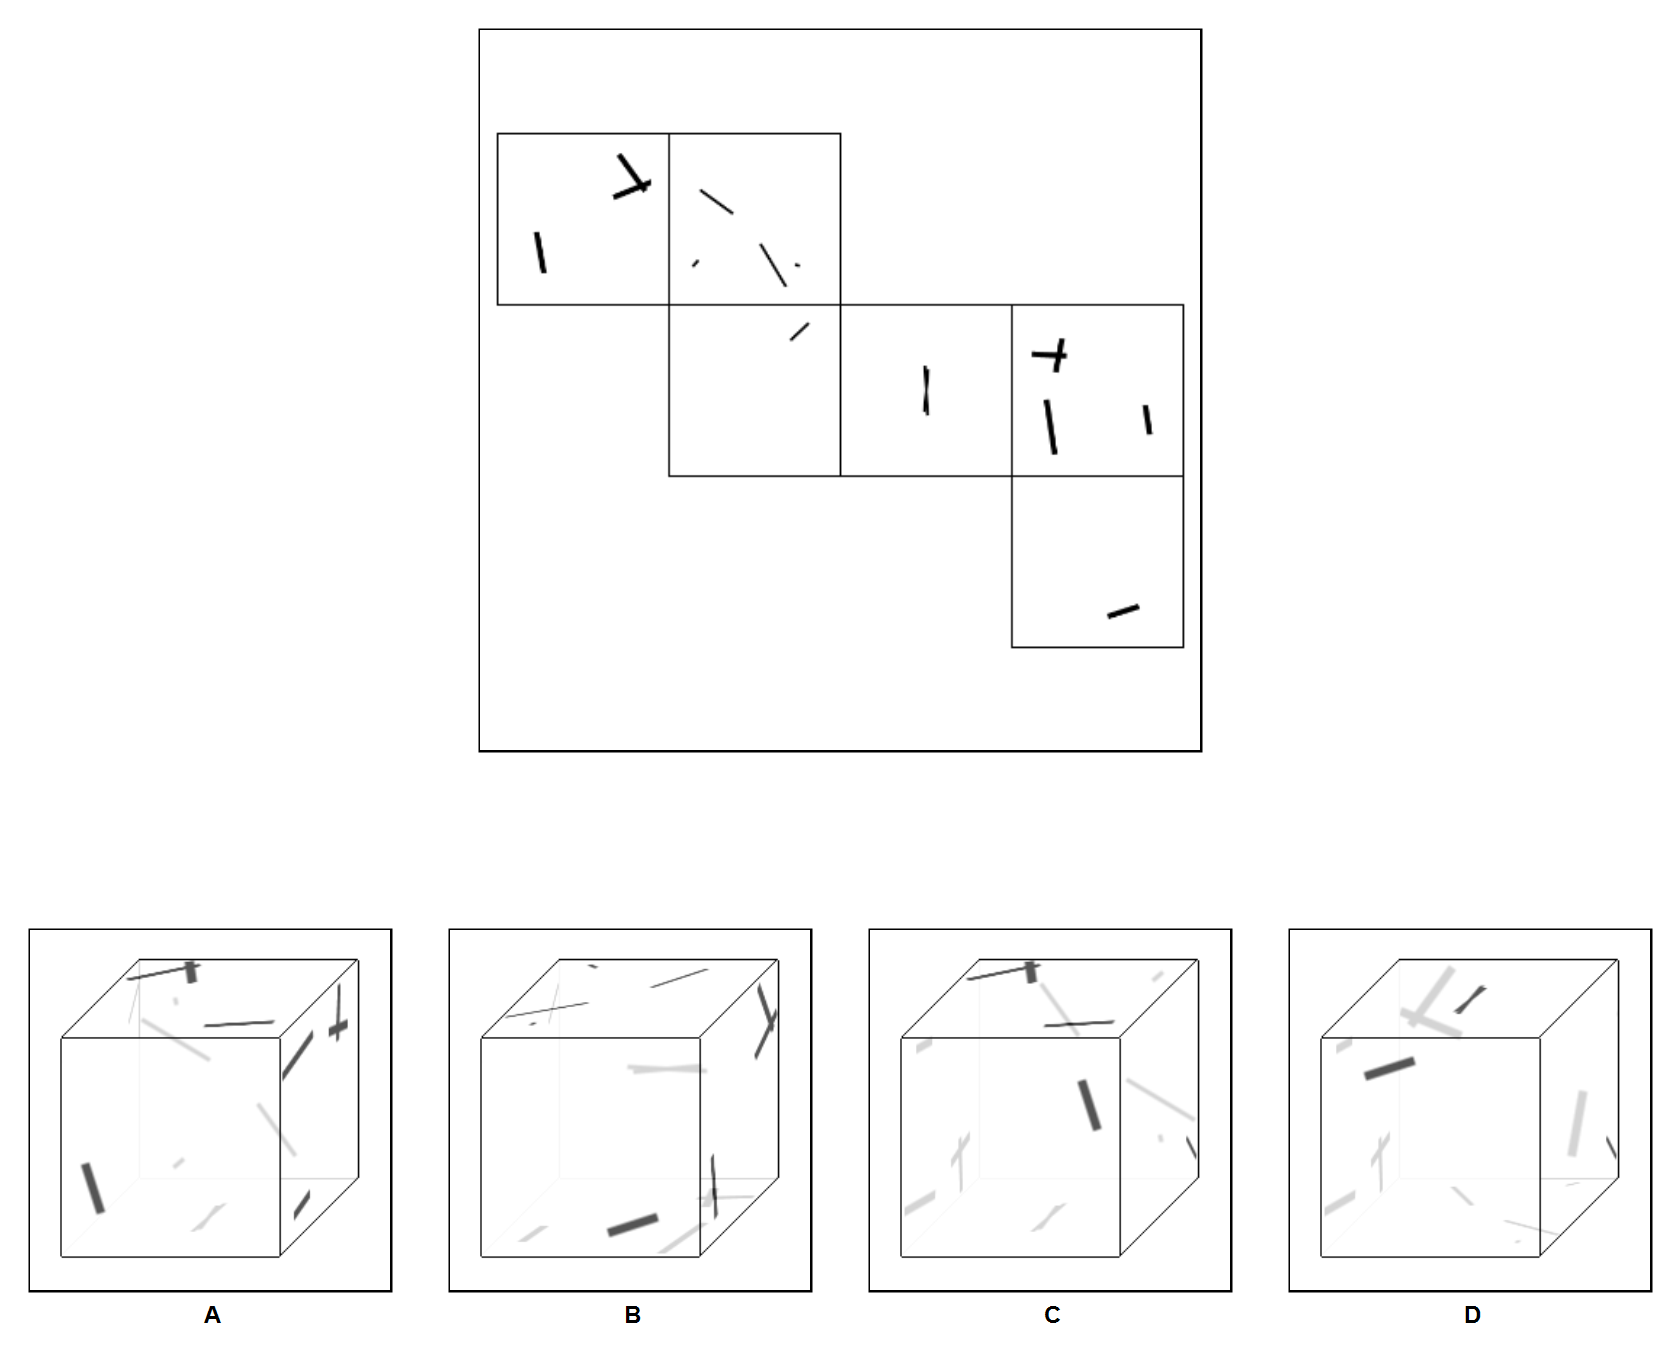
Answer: C